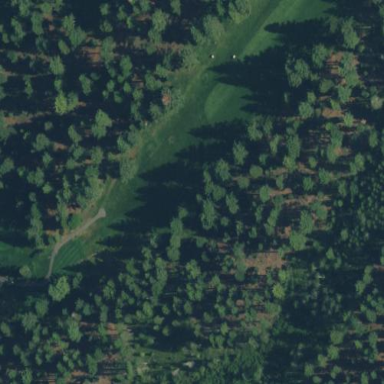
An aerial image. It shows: Forest with evergreen needle-leaved trees.